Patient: sex F, age 27
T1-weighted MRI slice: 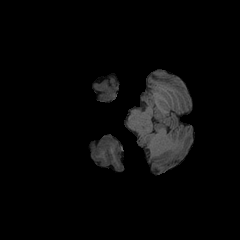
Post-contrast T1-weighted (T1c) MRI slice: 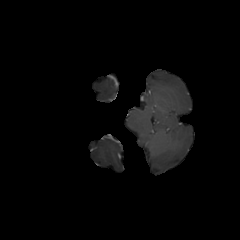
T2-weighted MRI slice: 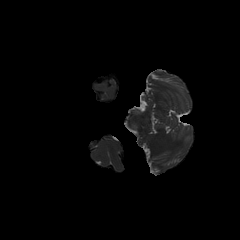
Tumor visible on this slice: no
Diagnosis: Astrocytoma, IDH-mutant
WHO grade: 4